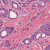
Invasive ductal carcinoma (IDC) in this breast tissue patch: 1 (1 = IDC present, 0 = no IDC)